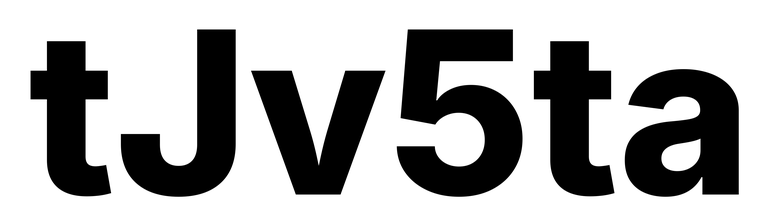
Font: Inter_ExtraBold